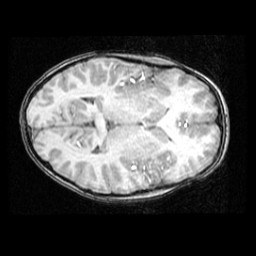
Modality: T1w
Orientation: axial
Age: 11
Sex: male
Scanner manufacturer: ge
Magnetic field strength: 1.5 T
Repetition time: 0.03333 s
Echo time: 0.008 s